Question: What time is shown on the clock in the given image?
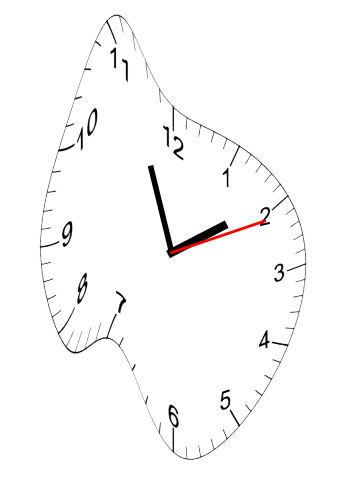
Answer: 01:56:11